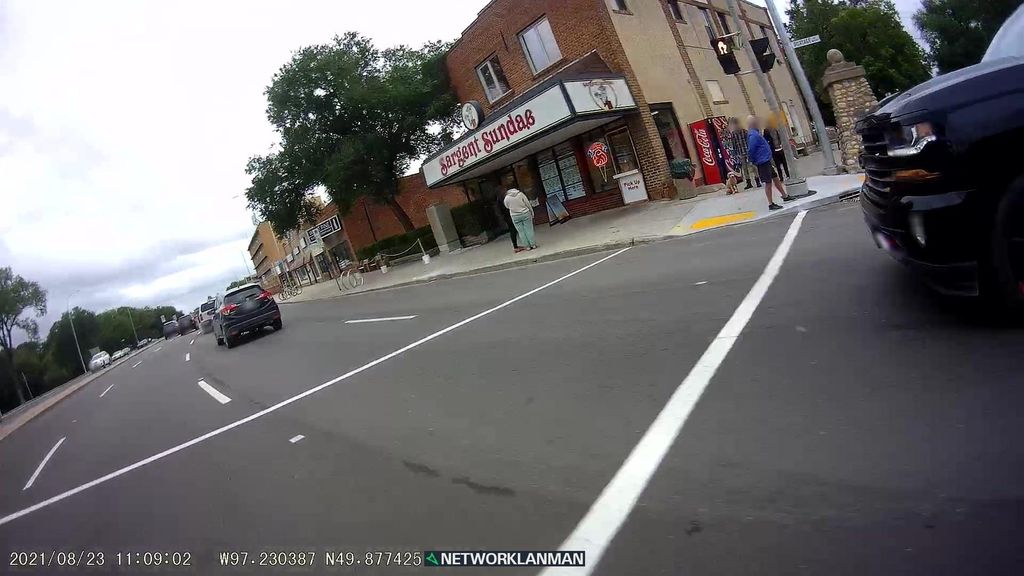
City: winnipeg